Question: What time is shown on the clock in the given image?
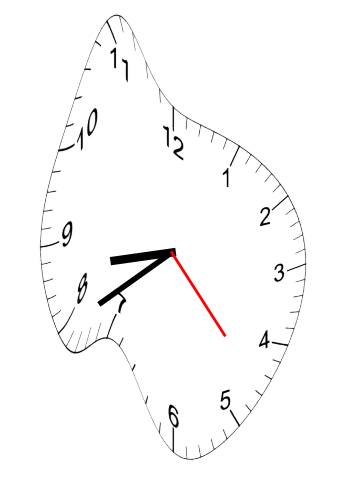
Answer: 08:39:23